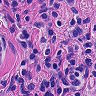
Metastatic tissue present: yes